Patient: sex M, age 68
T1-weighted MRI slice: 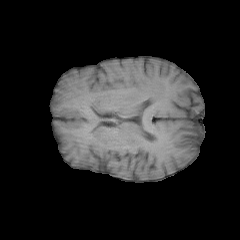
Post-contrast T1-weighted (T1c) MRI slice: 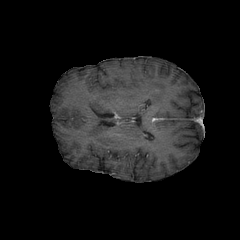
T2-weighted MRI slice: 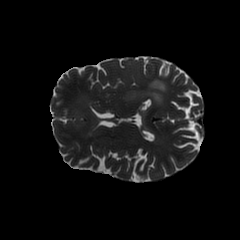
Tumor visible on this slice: yes
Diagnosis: Glioblastoma, IDH-wildtype
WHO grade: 4